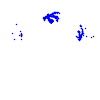
Particle: kaon